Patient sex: M
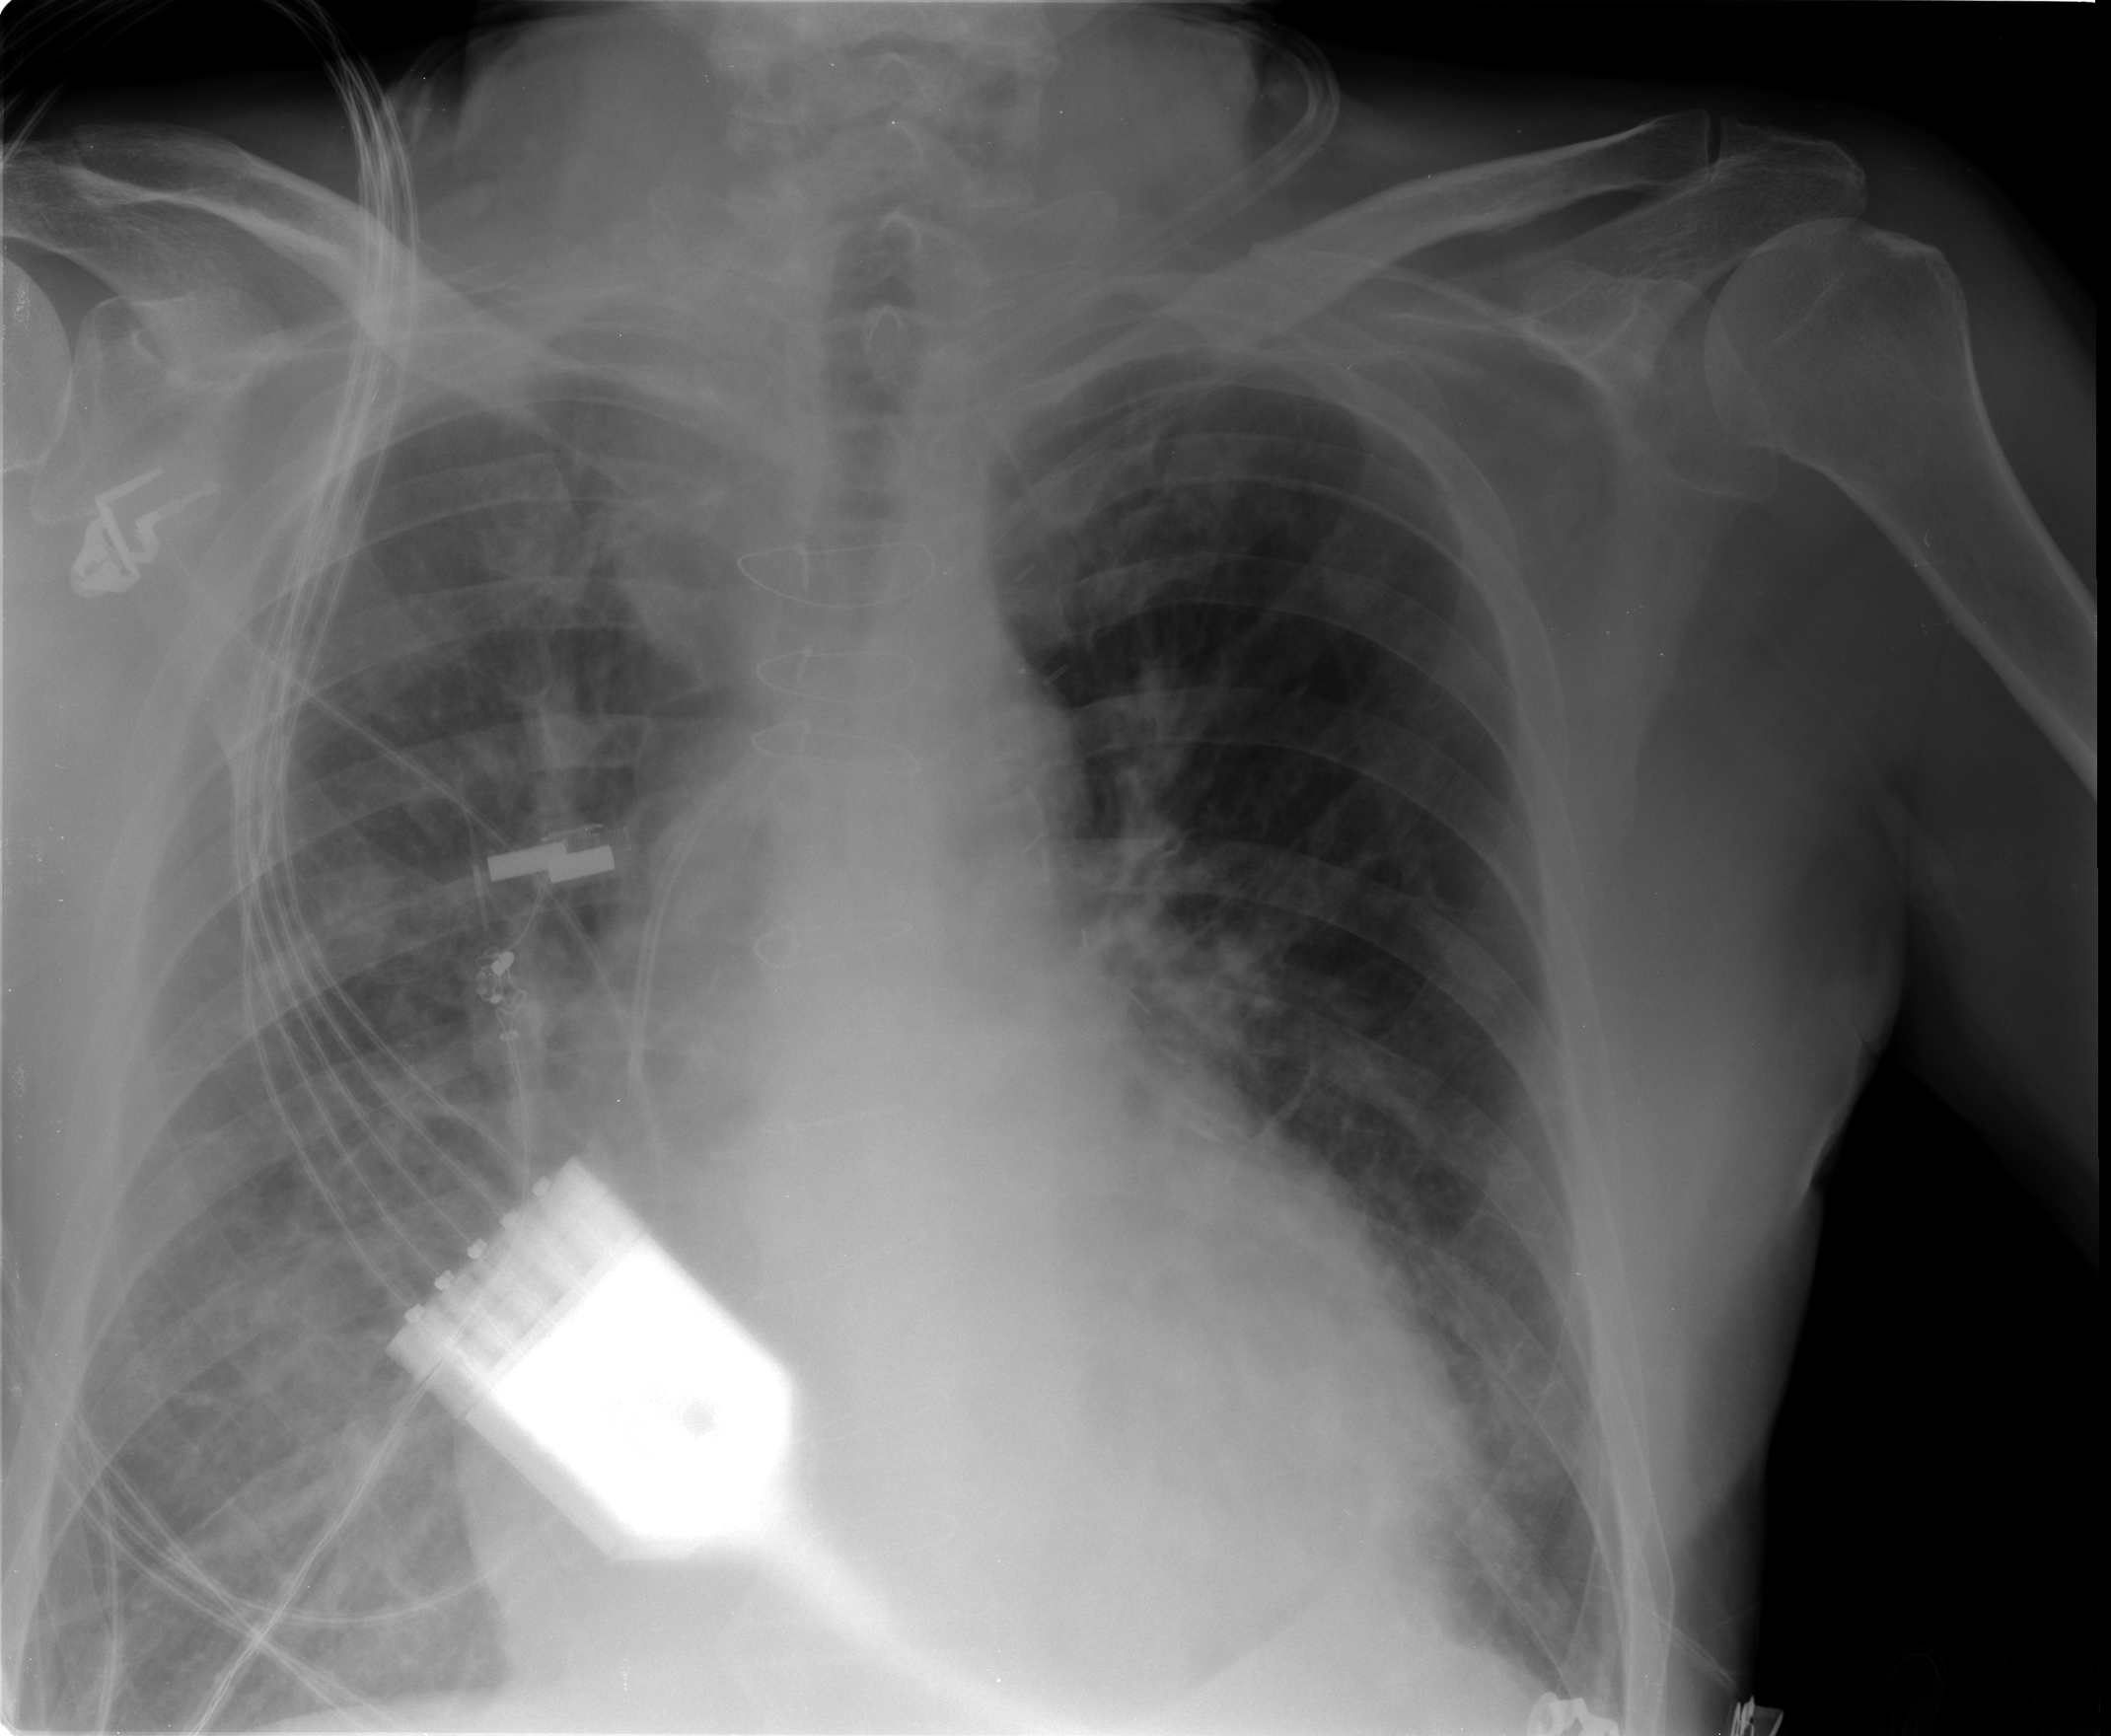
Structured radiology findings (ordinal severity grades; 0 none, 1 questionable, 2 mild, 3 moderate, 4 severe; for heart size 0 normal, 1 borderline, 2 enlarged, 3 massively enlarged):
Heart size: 2
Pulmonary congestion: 0
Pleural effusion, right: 1
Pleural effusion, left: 0
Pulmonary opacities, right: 2
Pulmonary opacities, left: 1
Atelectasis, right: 2
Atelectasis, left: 2